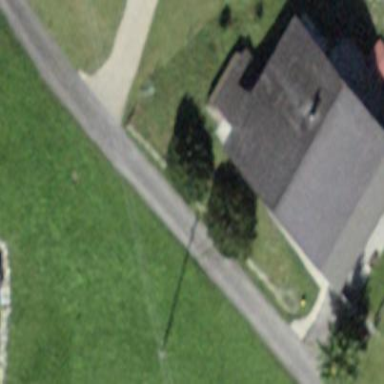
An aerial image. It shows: Simple house.